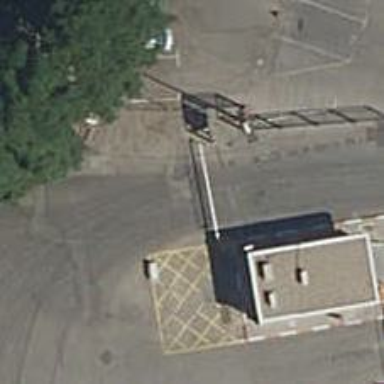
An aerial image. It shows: Lift gate barrier.